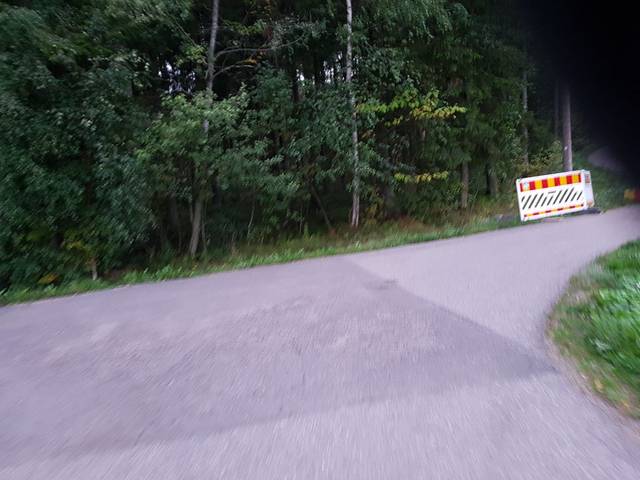
Region: Finland
Coordinates: 60.254, 24.796